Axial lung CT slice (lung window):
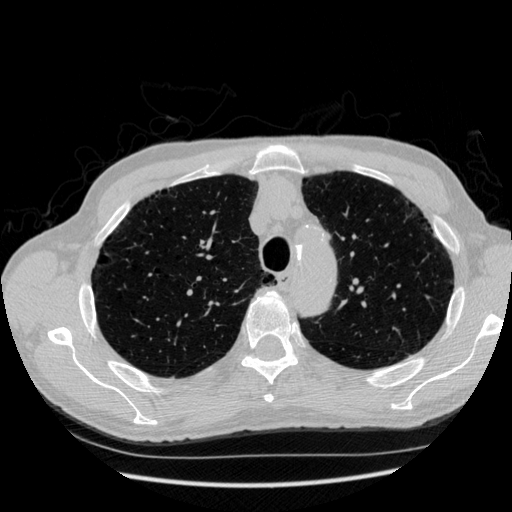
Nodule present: no